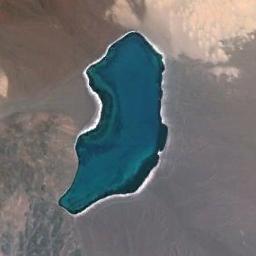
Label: lake